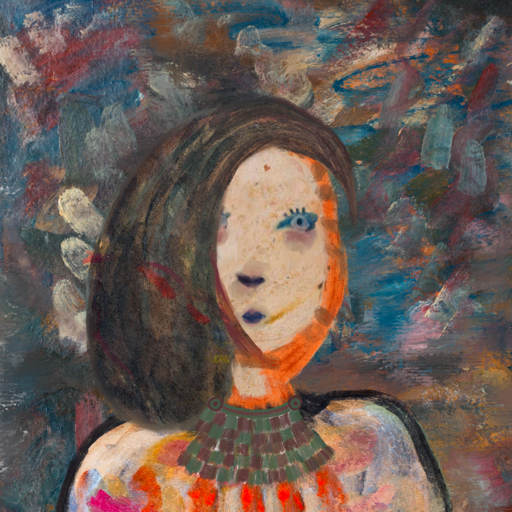
Background: Boggyland, Head And Neck Front: Rupkatha, Face Front: Hill_Girl, Bust: Childish, Hair Front: Gypsy_Mother, Head Accessory: Blank, Second Necklace: After_Raid, Necklace: Blank, Baby: Blank